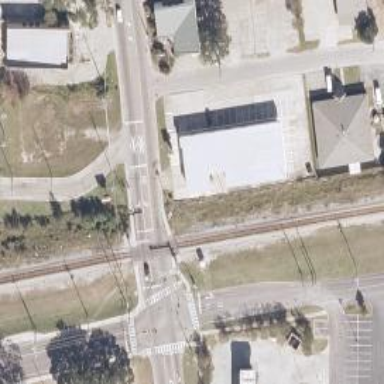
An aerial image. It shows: Railway crossing with lights and diagonal stripes.